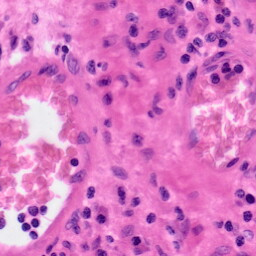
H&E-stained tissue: Colon